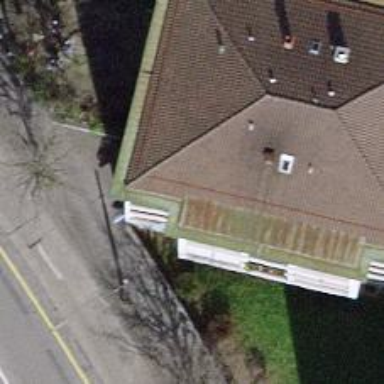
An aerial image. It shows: Restaurant.